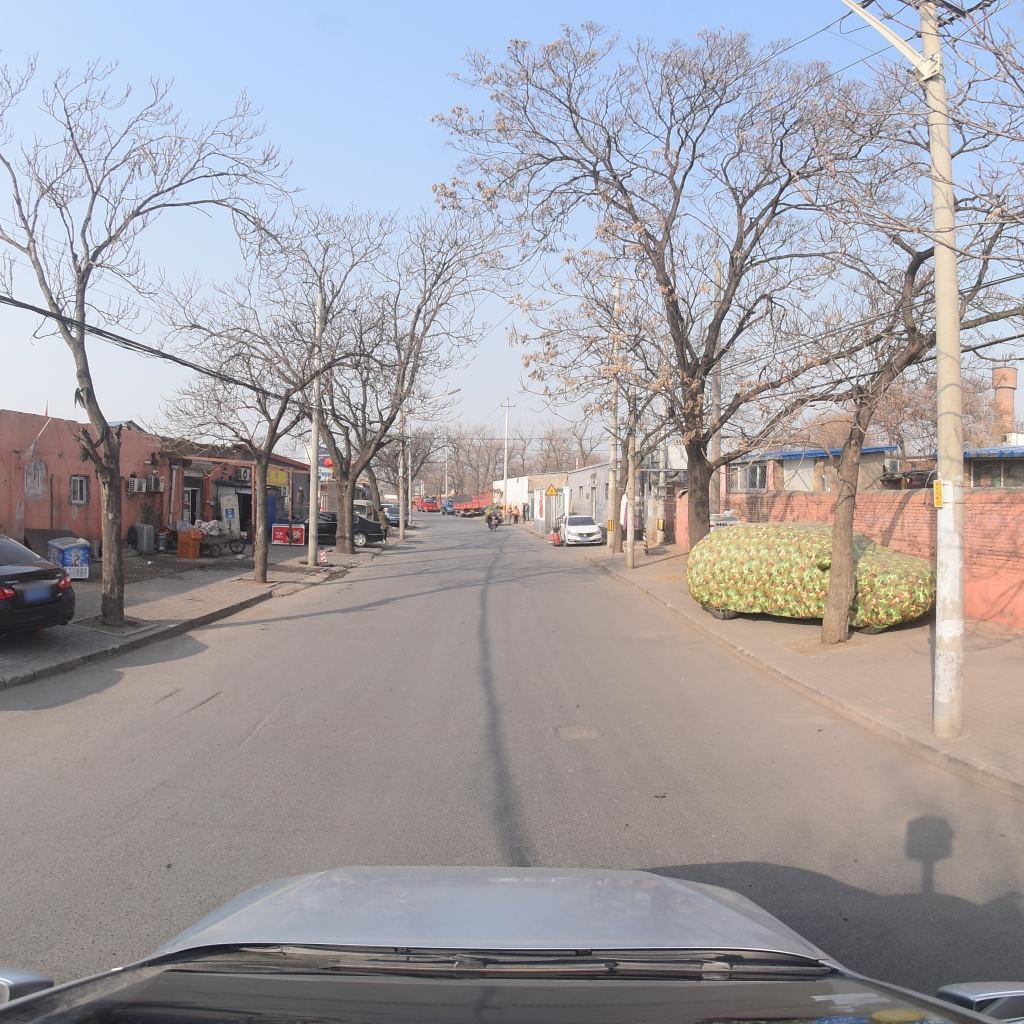
Region: Fengtai
Road damage annotations: transverse crack, longitudinal crack, longitudinal crack, longitudinal crack, longitudinal crack, pothole